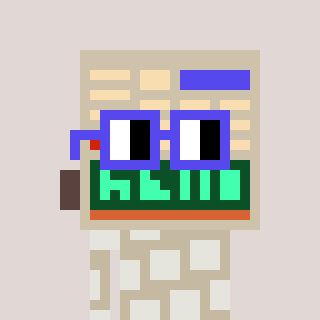
a pixel art character with square blue glasses, a calculator-shaped head and a bege-colored body on a warm background